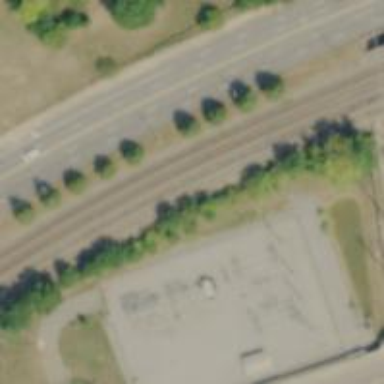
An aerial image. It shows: Railway siding for service.